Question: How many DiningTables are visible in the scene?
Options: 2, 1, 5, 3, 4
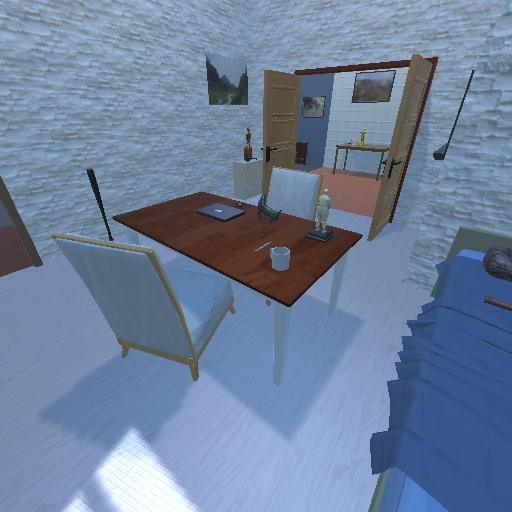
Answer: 2